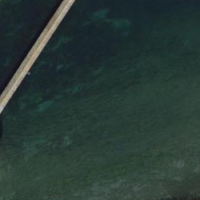
EUNIS habitat code: 14
Species observed at this site:
Tachybaptus ruficollis
Certhia brachydactyla
Anas acuta
Corvus corone
Podiceps cristatus
Fulica atra
Anas platyrhynchos
Aythya ferina
Larus canus
Aythya fuligula
Passer domesticus
Aegithalos caudatus
Coloeus monedula
Turdus merula
Chroicocephalus ridibundus
Phalacrocorax carbo
Tachymarptis melba
Larus michahellis
Cygnus olor
Larinioides sclopetarius
Mergellus albellus
Mergus merganser
Columba livia
Motacilla alba
Delichon urbicum